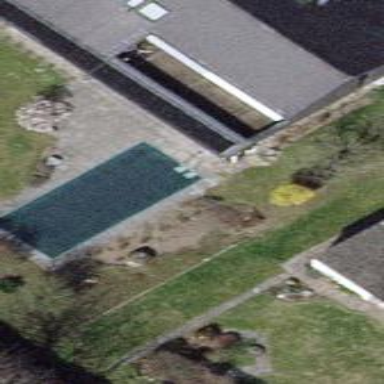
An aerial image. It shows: Swimming pool located in leisure land.